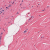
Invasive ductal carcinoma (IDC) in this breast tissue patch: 0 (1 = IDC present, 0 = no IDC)